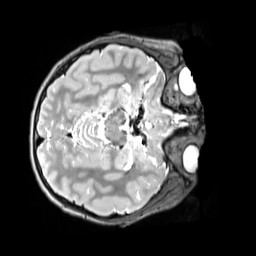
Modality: T2w
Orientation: axial
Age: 12
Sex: male
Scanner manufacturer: siemens
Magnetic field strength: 3 T
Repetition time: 3.2 s
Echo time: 0.408 s